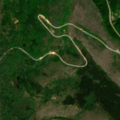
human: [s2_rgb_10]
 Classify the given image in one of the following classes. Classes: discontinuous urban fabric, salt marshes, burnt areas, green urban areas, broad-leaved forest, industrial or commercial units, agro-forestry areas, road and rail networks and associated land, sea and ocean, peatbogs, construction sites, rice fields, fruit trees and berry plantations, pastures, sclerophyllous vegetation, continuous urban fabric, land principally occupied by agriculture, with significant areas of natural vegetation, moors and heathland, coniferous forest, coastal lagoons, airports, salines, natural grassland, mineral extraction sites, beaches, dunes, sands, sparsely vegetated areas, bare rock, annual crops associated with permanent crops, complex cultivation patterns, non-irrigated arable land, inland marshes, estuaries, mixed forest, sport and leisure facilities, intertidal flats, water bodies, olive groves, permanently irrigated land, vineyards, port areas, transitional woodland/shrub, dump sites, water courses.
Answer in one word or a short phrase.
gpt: complex cultivation patterns, broad-leaved forest, natural grassland, transitional woodland/shrub